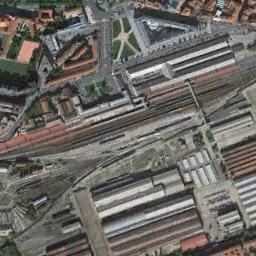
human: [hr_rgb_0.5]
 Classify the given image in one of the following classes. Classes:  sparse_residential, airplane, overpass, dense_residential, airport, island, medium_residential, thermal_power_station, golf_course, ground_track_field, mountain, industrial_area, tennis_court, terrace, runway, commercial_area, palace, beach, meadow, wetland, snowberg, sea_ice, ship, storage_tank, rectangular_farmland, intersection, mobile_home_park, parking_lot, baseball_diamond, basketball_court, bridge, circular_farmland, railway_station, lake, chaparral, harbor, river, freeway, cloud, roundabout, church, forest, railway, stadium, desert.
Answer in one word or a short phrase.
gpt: railway_station